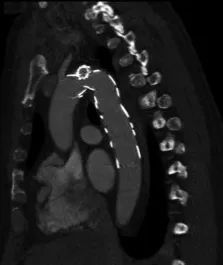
ECG-gated CT angiography panel. (C) Branched thoracic endograft (Castor, MicroPort ), correct alignment without endoleaks or thrombotic complications.
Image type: radiology (ct)